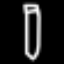
Label: pencil